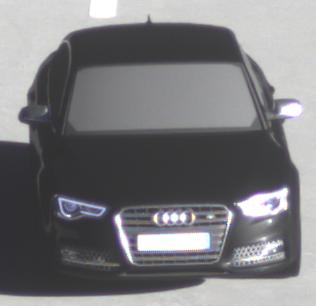
Make: Audi
Model: S5
Detailed model: F5
Model produced from: 2016
Model produced until: 2019
Doors: 2
Color: black
Road condition: dry road
Daytime: sunrise or sunset
Contrast: high contrast